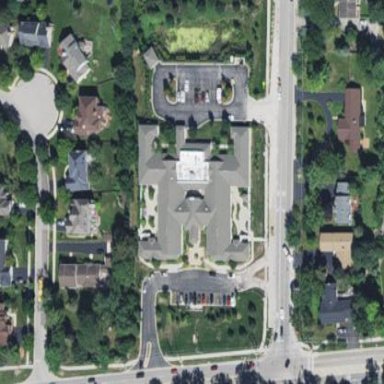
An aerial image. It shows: Building.